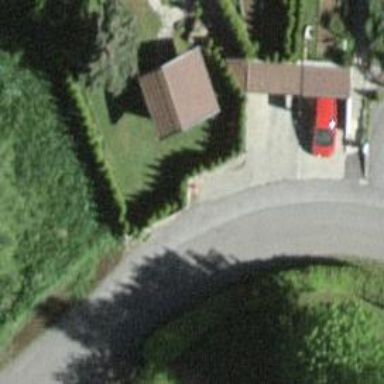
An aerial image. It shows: Red object.